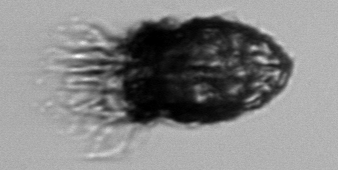
Label: Stenosemella_pacifica